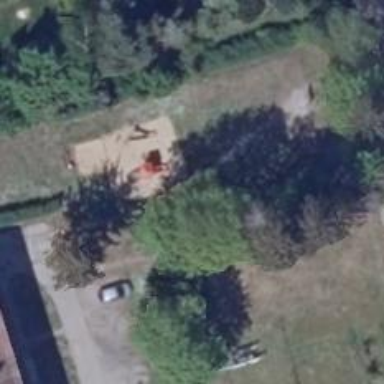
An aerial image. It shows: Playground area for leisure activities on the land.